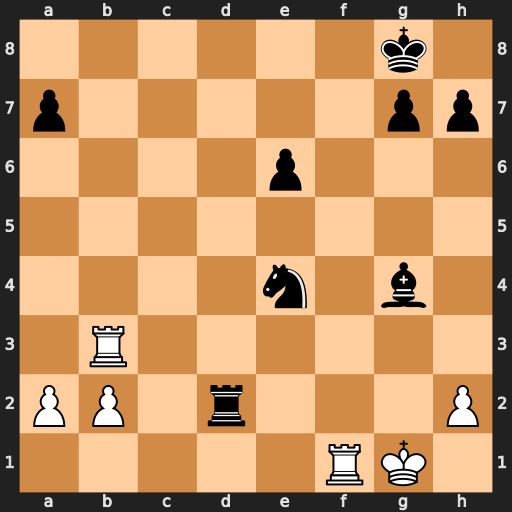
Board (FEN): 6k1/p5pp/4p3/8/4n1b1/1R6/PP1r3P/5RK1
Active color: w
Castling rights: -
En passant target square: -
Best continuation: Rb8+ Rd8 Rxd8#